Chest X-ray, PA view. Patient: 29 years old, sex M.
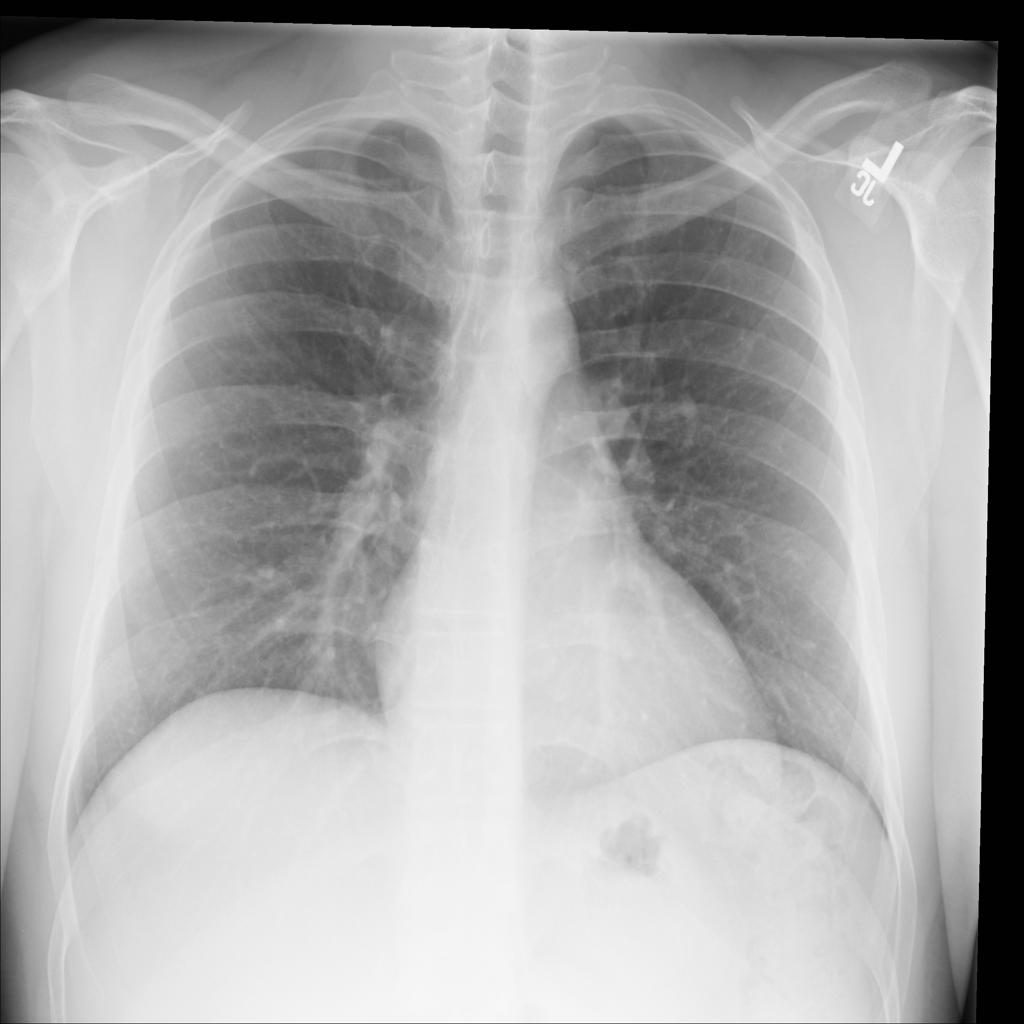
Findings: No Finding